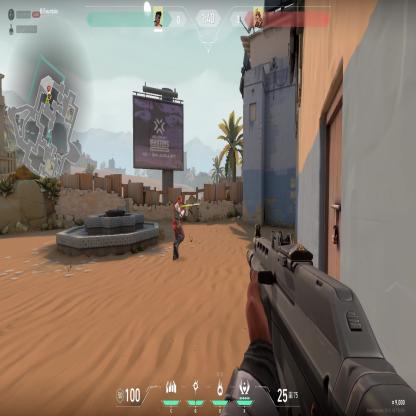
Label: enemy